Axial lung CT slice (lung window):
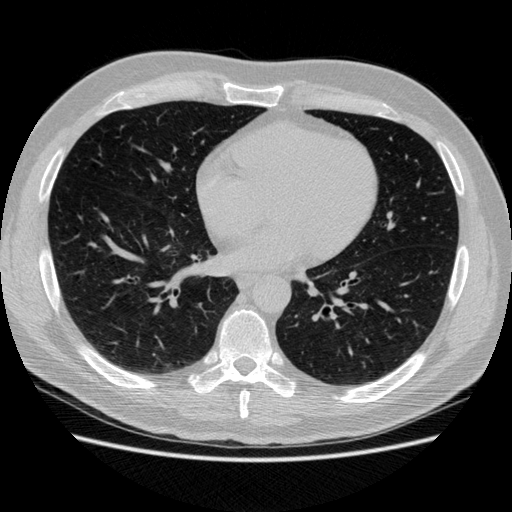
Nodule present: no